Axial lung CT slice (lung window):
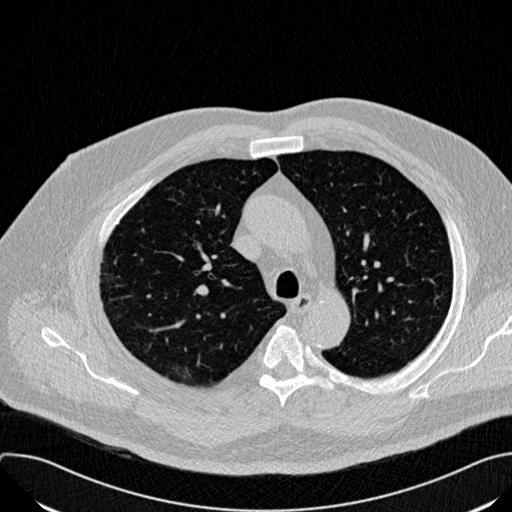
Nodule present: no